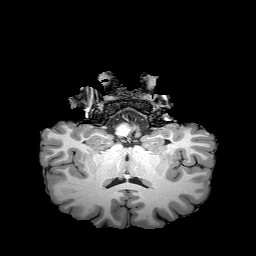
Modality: T1w
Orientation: sagittal
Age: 20
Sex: male
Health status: healthy